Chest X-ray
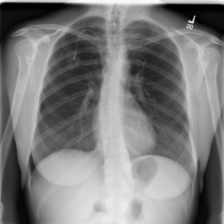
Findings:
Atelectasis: negative
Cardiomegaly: negative
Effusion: negative
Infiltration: negative
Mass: negative
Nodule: negative
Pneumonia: negative
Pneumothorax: negative
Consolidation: negative
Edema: negative
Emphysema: negative
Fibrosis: negative
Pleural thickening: negative
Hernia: negative